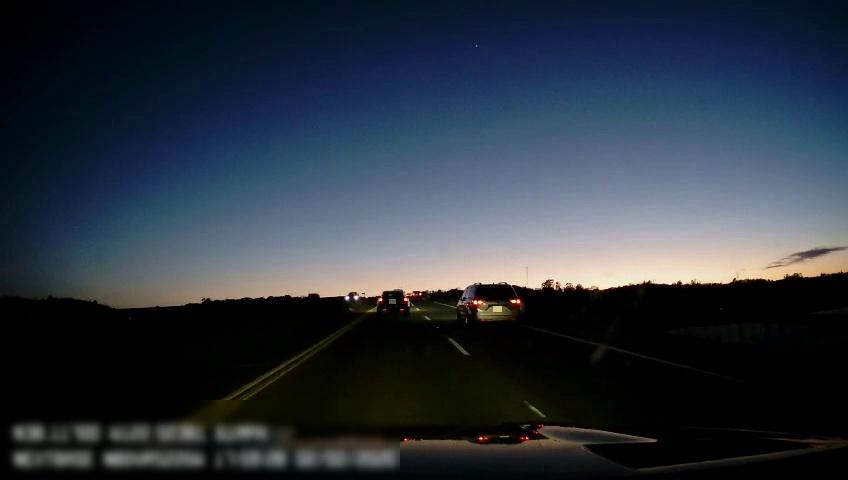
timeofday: Dusk/Dawn/Twilight
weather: Sunny
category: Drivable Space
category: Vehicles | SUV
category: Vehicles | Car
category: Vehicles | Car
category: Vehicles | Car
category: Lanes | Current Lane
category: Lanes | Current Lane
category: Lanes | Alternate Lane